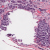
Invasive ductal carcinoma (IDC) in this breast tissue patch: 1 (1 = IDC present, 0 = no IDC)